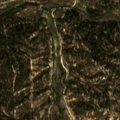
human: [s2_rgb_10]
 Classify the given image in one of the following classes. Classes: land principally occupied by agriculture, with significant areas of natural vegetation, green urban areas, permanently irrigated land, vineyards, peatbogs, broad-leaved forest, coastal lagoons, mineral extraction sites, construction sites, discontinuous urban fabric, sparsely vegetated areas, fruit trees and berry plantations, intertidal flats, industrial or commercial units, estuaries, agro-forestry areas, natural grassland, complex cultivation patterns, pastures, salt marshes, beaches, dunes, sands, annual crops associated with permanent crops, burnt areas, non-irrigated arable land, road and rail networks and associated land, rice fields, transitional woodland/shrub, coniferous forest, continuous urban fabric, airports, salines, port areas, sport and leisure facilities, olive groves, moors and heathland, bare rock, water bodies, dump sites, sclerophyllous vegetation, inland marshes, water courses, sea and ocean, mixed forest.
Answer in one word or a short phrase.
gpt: permanently irrigated land, broad-leaved forest